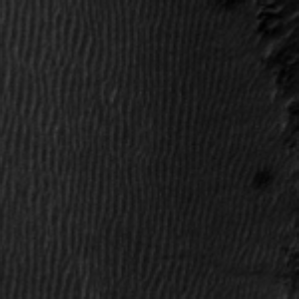
Label: frost